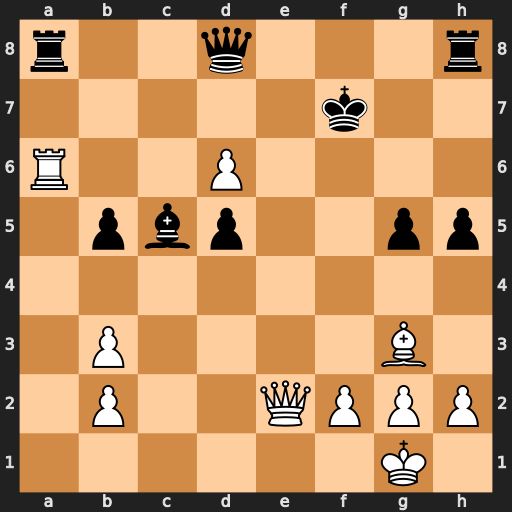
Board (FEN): r2q3r/5k2/R2P4/1pbp2pp/8/1P4B1/1P2QPPP/6K1
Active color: w
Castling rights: -
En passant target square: -
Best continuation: Rxa8 Qxa8 Qe7+ Kg6 Qe6+